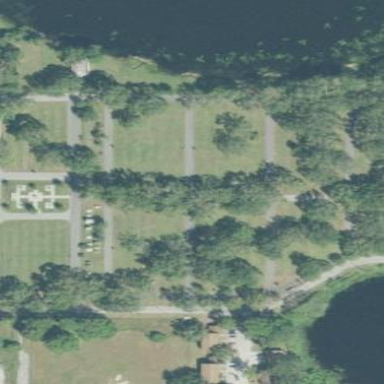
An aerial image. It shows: Cemetery.